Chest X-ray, AP view. Patient: 59 years old, sex F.
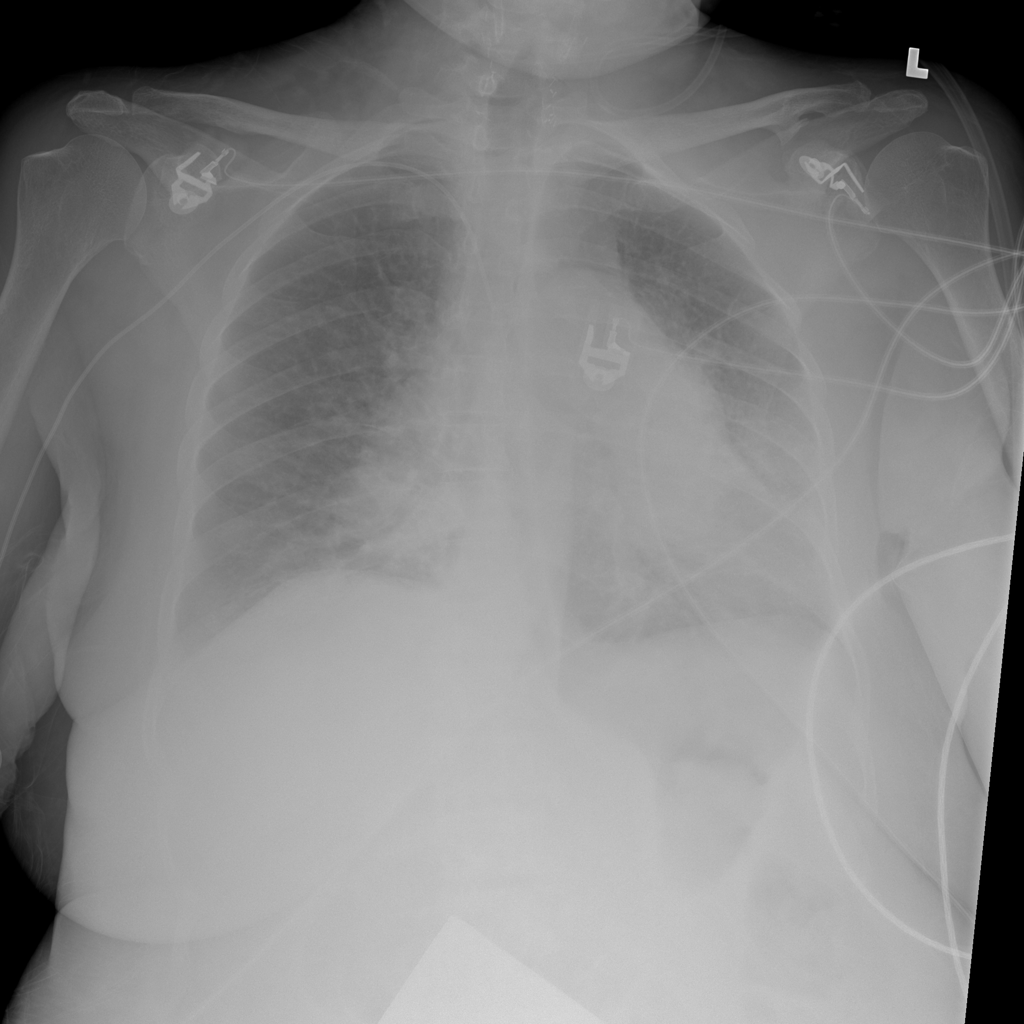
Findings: No Finding